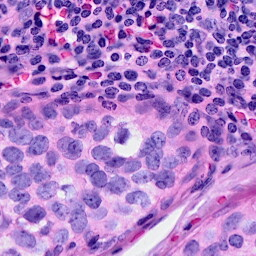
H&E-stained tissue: Breast